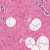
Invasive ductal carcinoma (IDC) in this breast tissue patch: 0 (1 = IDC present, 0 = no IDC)